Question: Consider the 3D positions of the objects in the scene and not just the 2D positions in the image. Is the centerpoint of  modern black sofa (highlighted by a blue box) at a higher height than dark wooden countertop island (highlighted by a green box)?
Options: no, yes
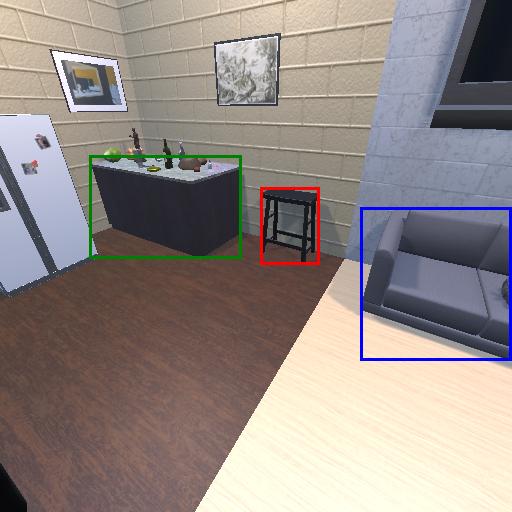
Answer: no